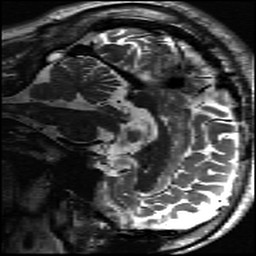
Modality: inplaneT2
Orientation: sagittal